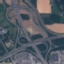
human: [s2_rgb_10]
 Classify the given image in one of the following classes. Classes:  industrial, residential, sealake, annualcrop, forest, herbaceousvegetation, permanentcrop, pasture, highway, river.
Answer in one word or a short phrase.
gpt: Highway